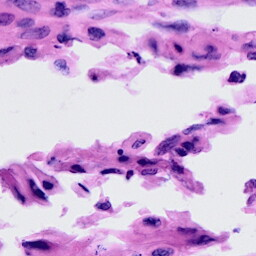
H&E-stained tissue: Cervix